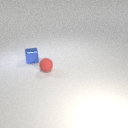
small red rubber sphere in front of small blue metal cube